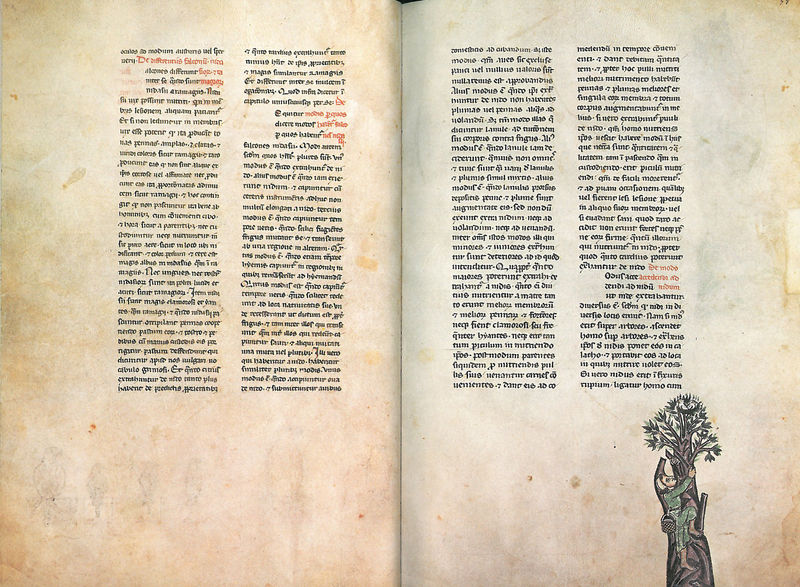
Titel: Falkenbuch Friedrichs des II.; De arte venandi cum avibus
Institution: Rom, Biblioteca Vaticana
Schlagwörter: baum, blätter, mann, grün, schwarz, zeichnung, rot, figur, schrift, zwei, spalten, friedrich, vier, buch, illustration, text, tasche, flecken, nest, absatz, unfertig, buchseiten, klettern, handschrift, abbildung, codex, falkenbuch, rubrik